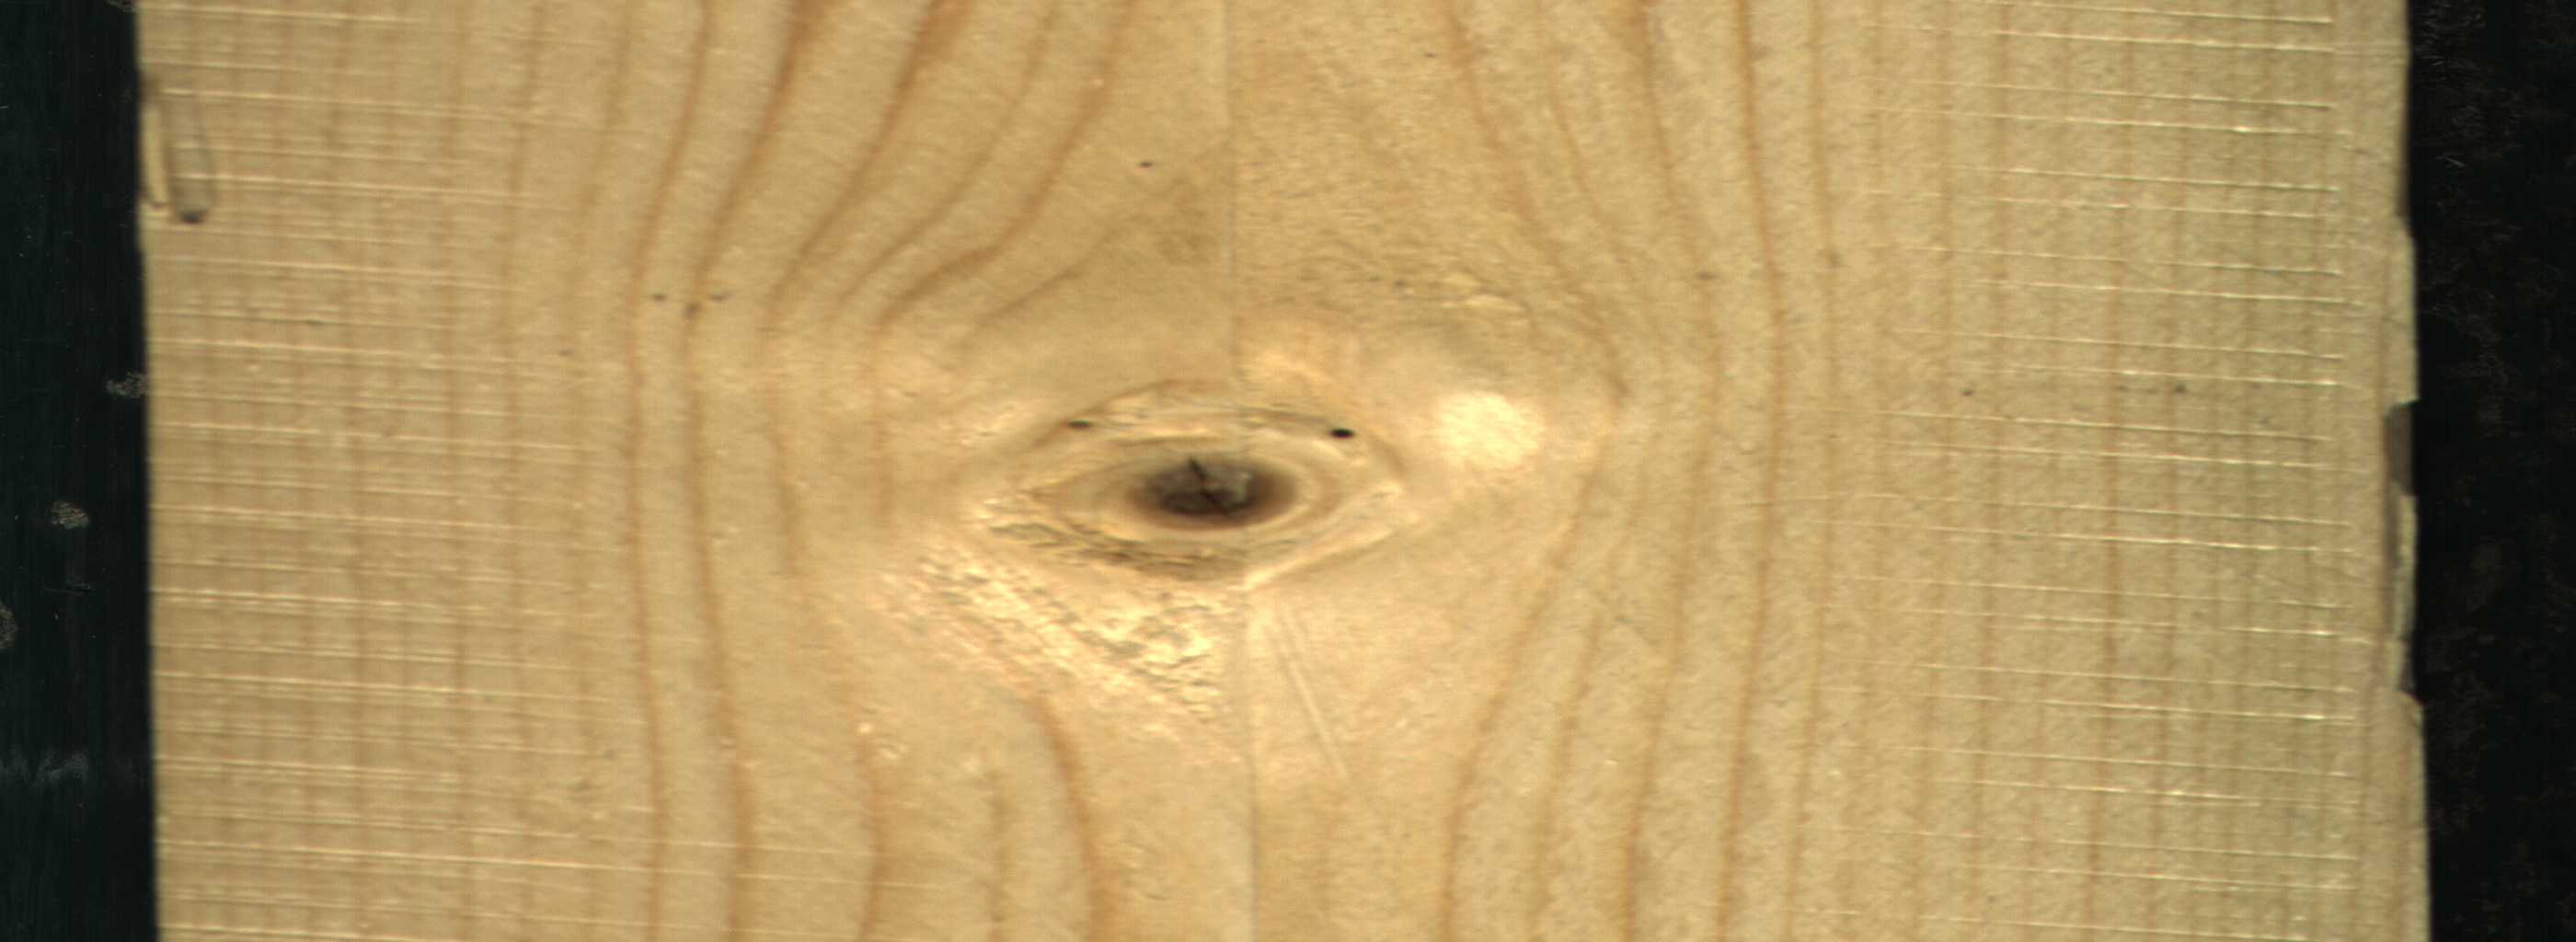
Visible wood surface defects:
Live_Knot